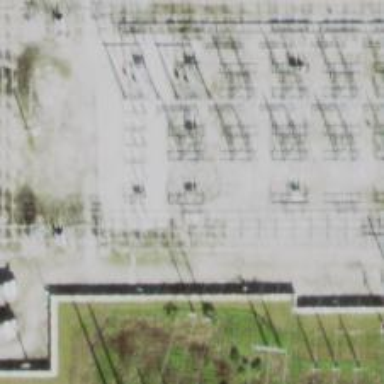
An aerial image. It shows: Switch for power supply.